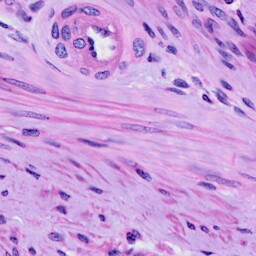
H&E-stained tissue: Cervix